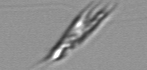
Label: Chrysochromulina_lanceolata